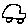
Label: car